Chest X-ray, AP view. Patient: 49 years old, sex M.
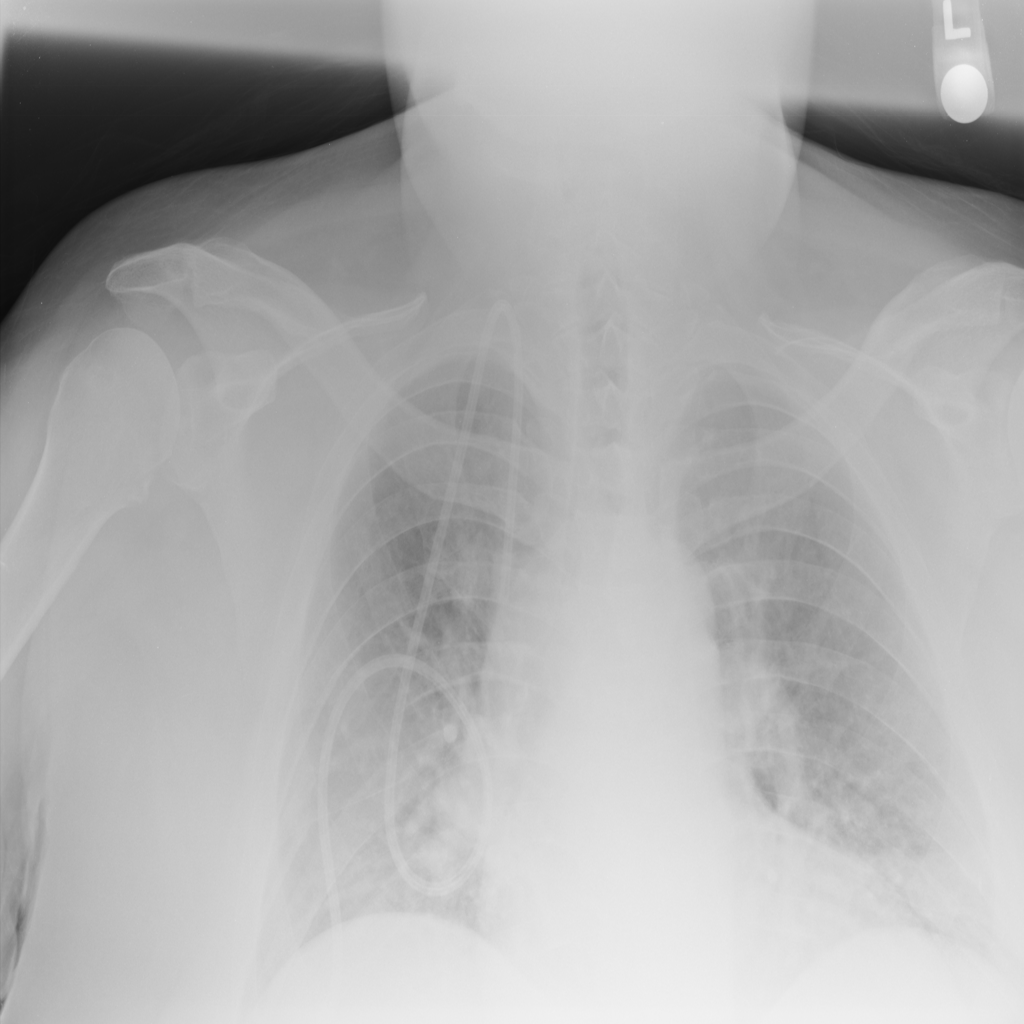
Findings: No Finding